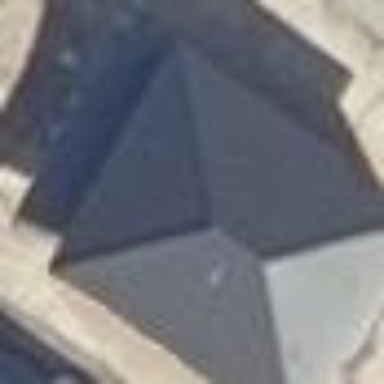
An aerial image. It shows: Detached building with pyramidal roof shape.